Brain MRI, t2w sequence, axial 2D slice.
Patient: age 34, sex M, weight 90 kg, height 1.9 m
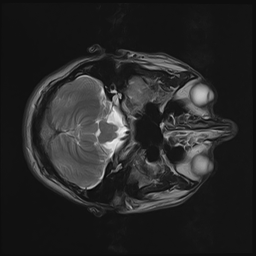